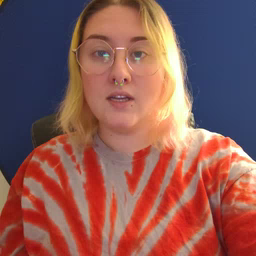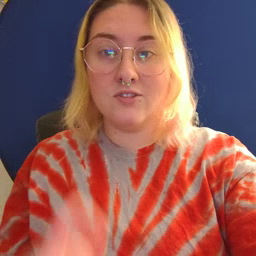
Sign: chair